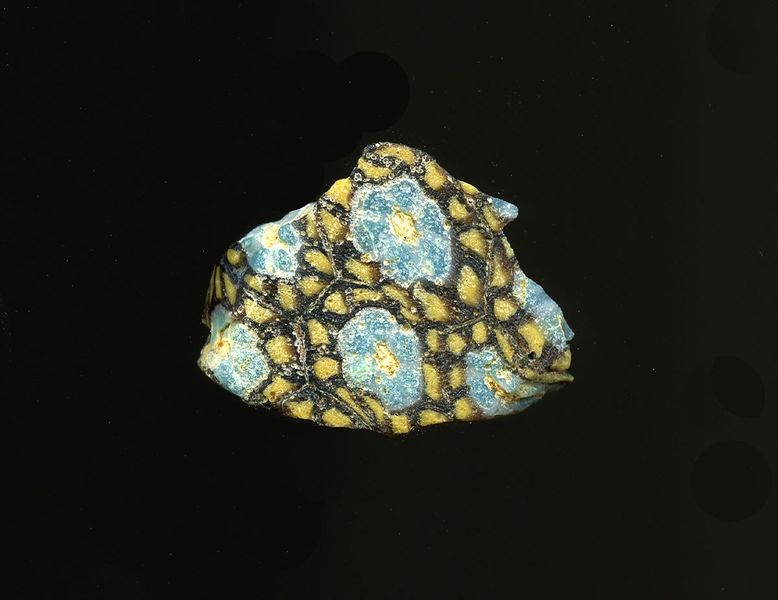
Titel: Fragment eines Gefäßes
Standort: Hamburg
Institution: Museum für Kunst und Gewerbe Hamburg
Schlagwörter: glas, antike, technik, fragment, kaiserzeit, aufbewahrung, blumenornamente, schankgeschirr, gefäß, behälter, frühe kaiserzeit, prinzipat, römische, millefiori, mittlere, späte